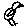
Label: bird